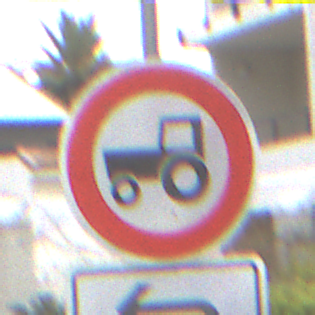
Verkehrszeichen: VerbotKraftfahrzeugeZuegeNichtSchneller25
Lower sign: RichtungsangabeDurchPfeile2
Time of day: Midday
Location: Outdoor (Urban)
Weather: Overcast
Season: NotSpecified
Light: Natural